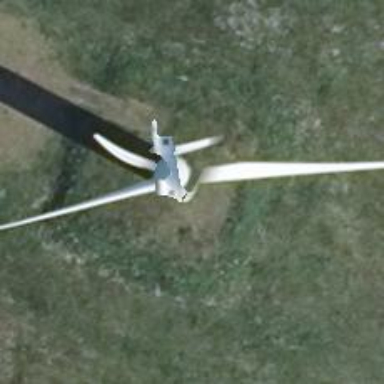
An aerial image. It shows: Wind generator powered by wind turbines of horizontal axis type. It is manufactured by Vestas.